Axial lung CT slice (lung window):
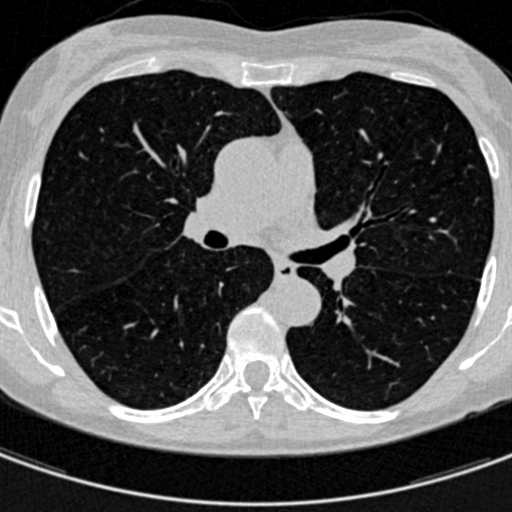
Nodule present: no